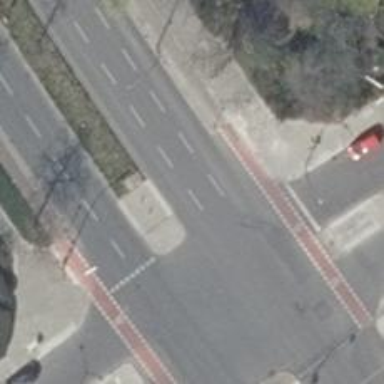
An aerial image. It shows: Unmarked road crossing.